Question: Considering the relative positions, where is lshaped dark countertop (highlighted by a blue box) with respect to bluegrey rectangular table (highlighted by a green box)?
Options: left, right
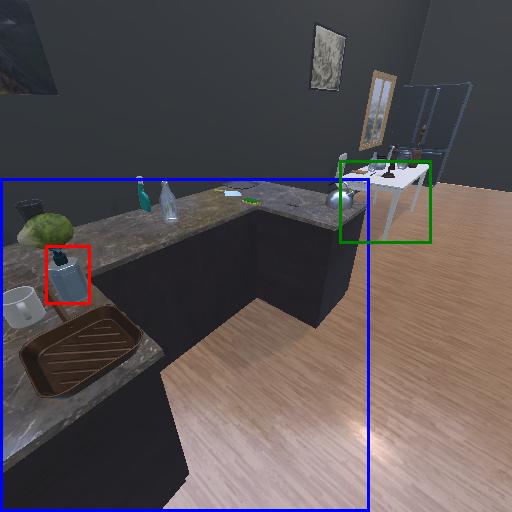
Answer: left